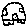
Label: car